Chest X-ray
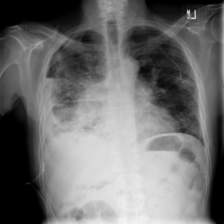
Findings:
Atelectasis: negative
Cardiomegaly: negative
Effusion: positive
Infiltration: negative
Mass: positive
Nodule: negative
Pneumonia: negative
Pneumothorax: positive
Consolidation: negative
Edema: negative
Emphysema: negative
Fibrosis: negative
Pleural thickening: negative
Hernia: negative